Question: I am trying to make the menubar a gradient black colour and that works fine, except for the menu headings.
Here's the stylesheet i'm using:
'''
QString styleSheet = "QMenuBar{background: qlineargradient(x1:0,x2:0,y1:0,y2:1,stop:0 #cccccc, stop:0.4 gray)} QStatusBar{background: qlineargradient(x1:0,x2:0,y1:0,y2:1,stop:0 #cccccc, stop:0.4 gray);color:white;} ";
this->setStyleSheet(styleSheet);
'''
1. How do I apply the style to the meny headings too?
2. There is a blue tinge all around the QTextEdit which I can't get rid of. Is there a way to set it to black?
Thanks :)

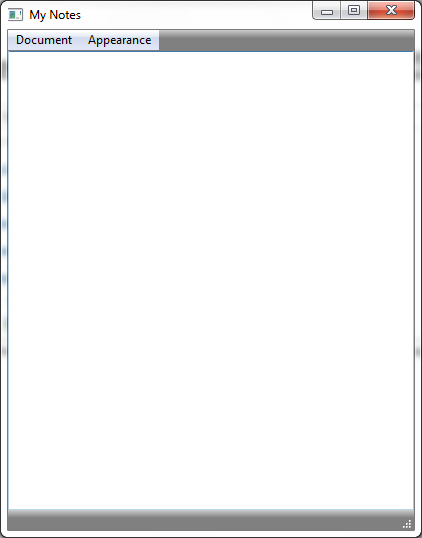
Answer: 1. for aply color to the headings: QMenuBar::item{
background-color: qlineargradient(x1:0,x2:0,y1:0,y2:1,stop:0 #cccccc, stop:0.4 gray)
}
2. For the blue tinge all around the QTextEdit: QTextEdit{
border: 0
'